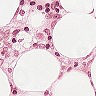
Metastatic tissue present: no